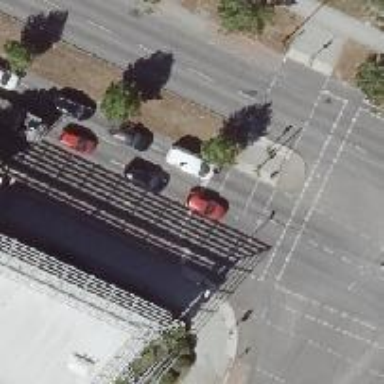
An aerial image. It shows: Road with traffic signals.